Question: I am designing a responsive templete. This issue came while testing on mobile device. So if you want to reproduce this
issue, then please use a small screen device or zoom in your PC browser.
Check the screen shot below.

While clicking on the "<<<" button, the right side bar is comming out. But my main content is getting displaced, which I don't want.
'''
html, body {
height: 100%;
margin: 0px;
}
.main-wrapper {
max-width: 1200px;
height: 100%;
margin-left: auto;
margin-right: auto;
background: #F5FFF2;
border: 1px solid black;
}
.left-side-bar {
width:220px;
height: 100%;
float:left;
background: black;
position: fixed;
color: white;
}
.content {
margin-left: 220px;
height:100%;
border: 1px solid red;
}
.right-side-bar {
width:320px;
height: 100%;
float:right;
background: black;
color: white;
opacity:0.4;
display:block;
}
.right-responsive-button {
height:30px;
width:30px;
background:black;
float: right;
display:none;
color: white;
}
.content-detail1 {
margin-left: 10px;
margin-top: 10px;
margin-right: 330px;
margin-bottom: 10px;
background: white;
min-height: 100px;
border-radius: 10px;
border: 1px solid red;
box-shadow: 2px 2px 5px #888888;
}
.content-detail-header {
right: 10px;
margin-top: 10px;
width:100%;
border-bottom: 4px solid #C7D1DD;
text-align:right;
}
.content-detail-header span {
margin-right: 0px;
}
.footer {
height:80px;
width: 100%;
background: blue;
bottom:0px;
z-index=10;
}
/*responsive elements*/
.responsive-top-bar {
width: 100%;
height: 50px;
margin-left: auto;
margin-right: auto;
background: -webkit-linear-gradient(#000000, #043d01);
/* For Safari 5.1 to 6.0 */
background: -o-linear-gradient(#000000, #043d01);
/*For Opera 11.1 to 12.0 */
background: -moz-linear-gradient(#000000, #043d01);
/* For Firefox 3.6 to 15*/
background: linear-gradient(#000000, #043d01);
/* Standard syntax */
display:none;
}
.topbar-button {
float:left;
width:50px;
height:50px;
border:none;
margin-left:10px;
display: none;
background: rgba(0, 0, 0, 0.001);
}
.topbar-button:active {
background:#093E01;
}
.topbar-button-bar {
width: 40px;
height:5px;
margin-top:4px;
background:white;
border-radius: 25px;
}
.responsive-menu {
margin-left: 10px;
margin-top: 2px;
overflow: auto;
position: absolute;
z-index: 50;
background: rgba(5, 34, 0, 0.4);
display: none;
}
.responsive-menu-item {
height: 25px;
border-bottom:1px solid black;
}
.responsive-menu-item a {
margin-left: 20px;
margin-right: 20px;
font-family:"calibri", serif;
font-size: 10px;
text-decoration: none;
color:#062A00;
}
.responsive-menu-item a:hover {
color:blue;
}
/*property while small screen*/
@media only screen and (max-width: 768px) {
.left-side-bar {
display:none;
}
.content {
margin-left: 0;
margin-right: 0;
}
.content-detail1 {
margin-right: 10px;
}
.responsive-top-bar {
display:block;
}
.topbar-button {
display:block;
}
.right-side-bar {
display:none;
}
.right-responsive-button {
display:block;
}
}
'''
'''
<div class="main-wrapper">
<div class="left-side-bar">asdasd</div>
<div class="content">
<!--Responsive design start-->
<div class="responsive-top-bar">
<button type="button" class="topbar-button" onclick="showoptions()">
<div class="topbar-button-bar"></div>
<div class="topbar-button-bar"></div>
<div class="topbar-button-bar"></div>
</button>
</div>
<div class="responsive-menu">
<div class="responsive-menu-item">
<a href="index.html">asddddddd</a>
</div>
<div class="responsive-menu-item">
<a href="index.html">asddddddddddd</a>
</div>
<div class="responsive-menu-item">
<a href="index.html">sadddddddddddd</a>
</div>
<div class="responsive-menu-item">
<a href="index.html">zxccccccccccccc</a>
</div>
<div class="responsive-menu-item">
<a href="index.html">sddddddddddddd</a>
</div>
<div class="responsive-menu-item">
<a href="index.html">cvcccccccccccc</a>
</div>
</div>
<!--Responsive design end-->
<!--main content start-->
<div class="right-side-bar"></div>
<div class="right-responsive-button">
<<<
</div>
<div class="content-detail1">
<div class="content-detail-header">
<span>Tracks of the week</span>
</div>
</div>
<!--main content end-->
<div class="footer"></div>
</div>
</div>
<script src="https://code.jquery.com/jquery-1.10.2.js"></script>
'''
'''
function showoptions() {
$(".responsive-menu").slideToggle(200);
};
$(".right-responsive-button").click(function(){
$(".right-side-bar").animate({ width: 'toggle' });
})
'''
Please help.
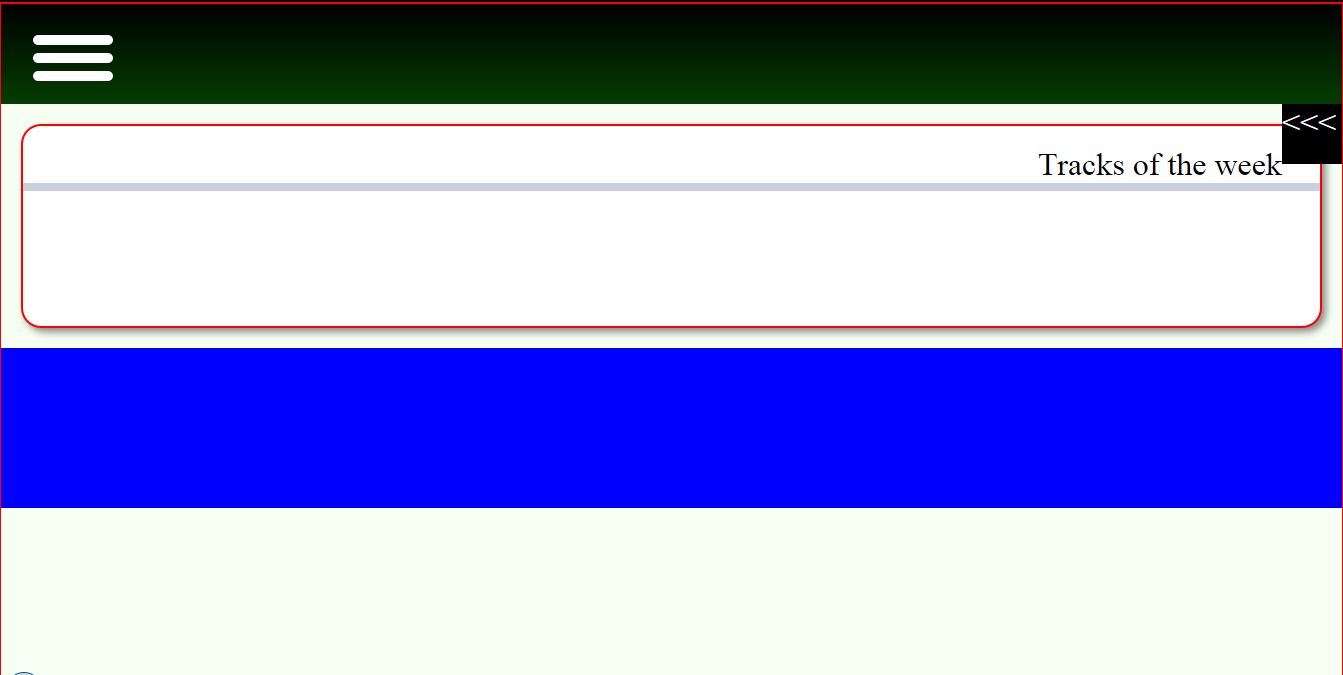
Answer: You need to make your "right bar" absolute so once out of the html flow it won't mess with any of your content. Then position the bar outside the window which is easy as the width is set. Basically:
'''
.right-side-bar{
width:320px;
height: 100%;
background: black;
color: white;
opacity:0.4;
display:block;
position:absolute;
right:-320px;
transition: all 0.5s linear;
}
'''
Then remove the 'display:none'from your queries. Finally I would use css transition insteed of jquery animation. Just add a class to your bar when click the buttom like this:
'''
$(".right-responsive-button").click(function(){
$(".right-side-bar").toggleClass('show');
})
'''
and this css:
'''
.show {
right:0;
}
'''
and give your buttom a positive z-index so you can turn the menu off (if not it will be place under your menu when it's visible.
<URL>
Edited: or even better, insteed of a transition from 'right:320px' to 'right:0' You could make it from 'width:0' to 'width:320px. This way you won't have any horizontal scroll bar messing around.
Updated <URL>